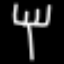
Label: fork